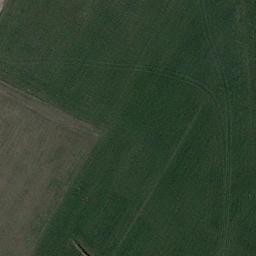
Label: meadow